Question: Count the number of objects in the diagram.
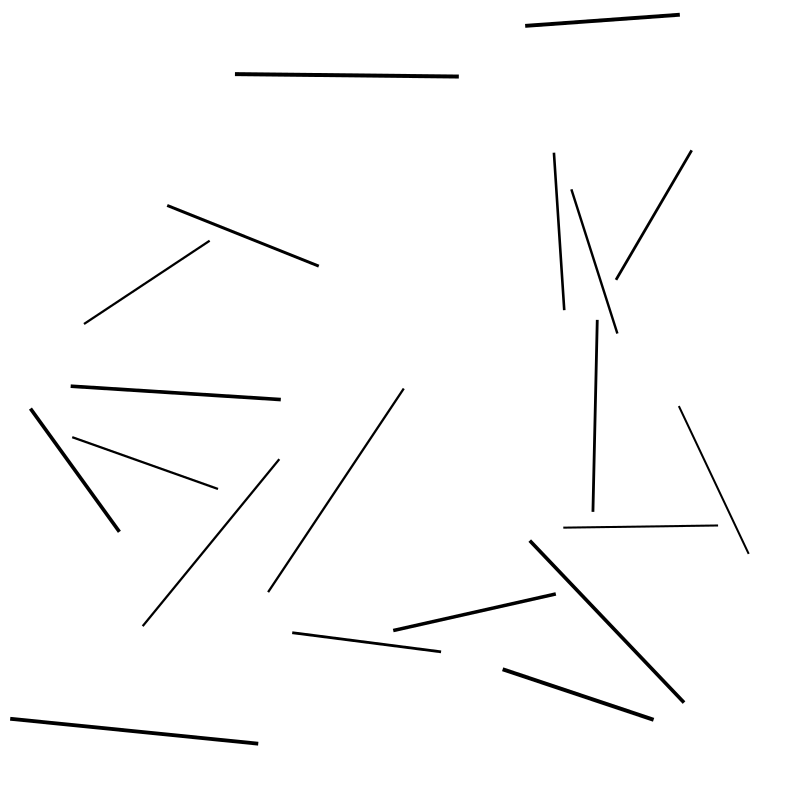
Answer: 20